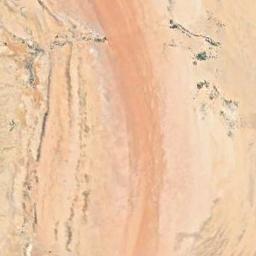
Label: desert